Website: bh-photo
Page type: billing-address
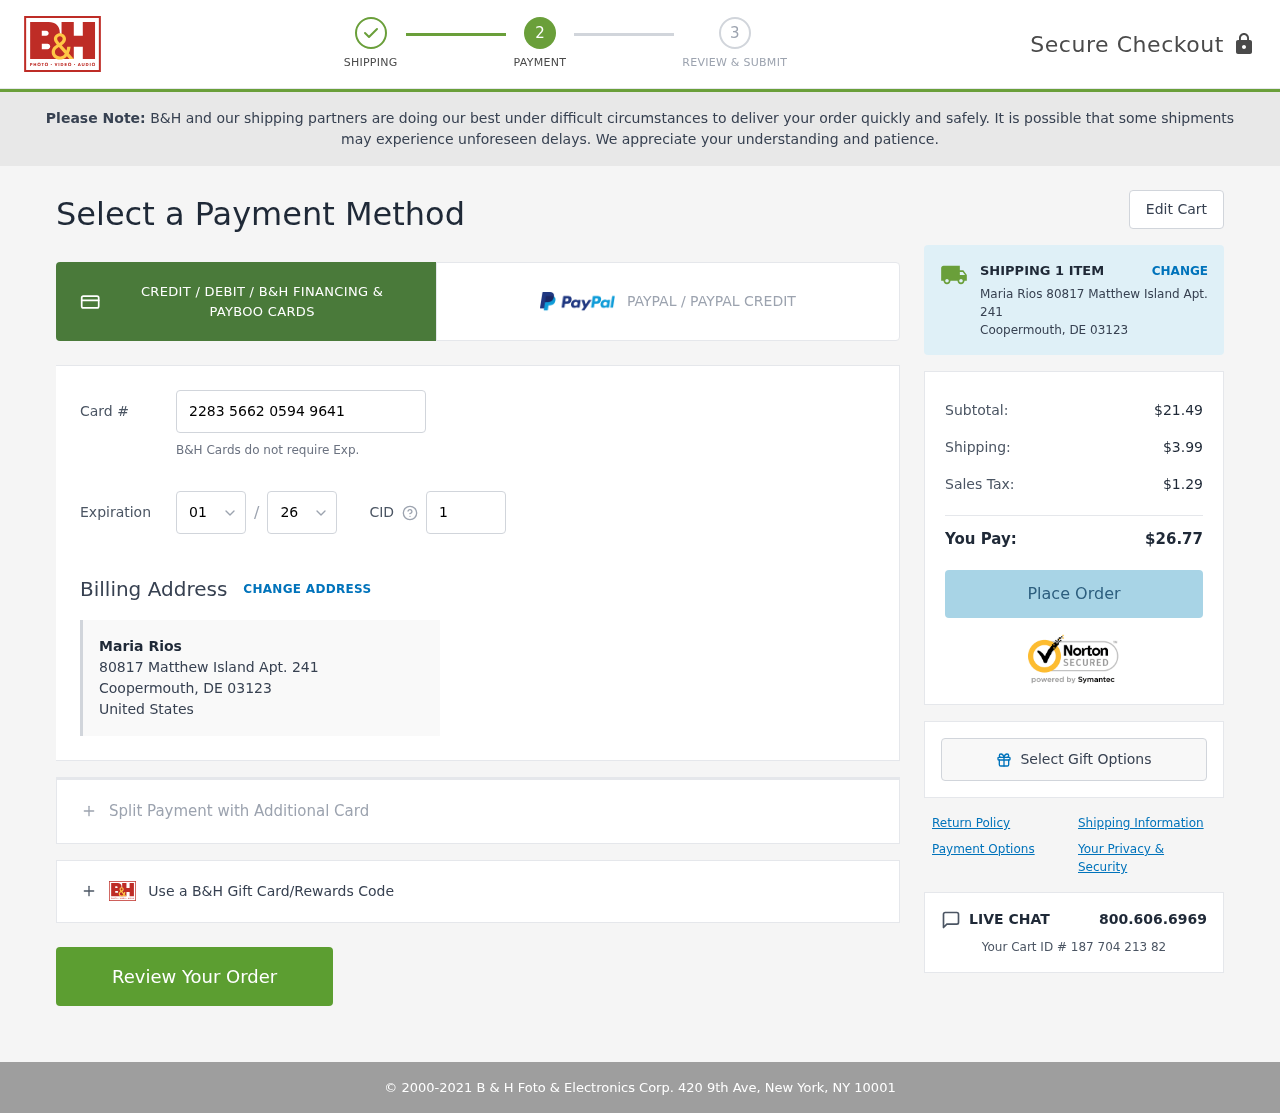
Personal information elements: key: PII_CARD_CVV
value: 197
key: PII_CARD_EXPIRY_MONTH
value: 01
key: PII_CARD_EXPIRY_YEAR
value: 26
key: PII_CARD_NUMBER
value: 2283 5662 0594 9641
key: PII_CITY
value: Coopermouth
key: PII_COUNTRY
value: United States
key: PII_FULLNAME
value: Maria Rios
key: PII_POSTCODE
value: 03123
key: PII_STATE_ABBR
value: DE
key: PII_STREET
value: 80817 Matthew Island Apt. 241
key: PII_FULLNAME2
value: Maria Rios
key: PII_STREET2
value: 80817 Matthew Island Apt. 241
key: PII_CITY_STATE_ZIP2
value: Coopermouth, DE
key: PII_POSTCODE2
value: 03123
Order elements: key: ORDER_NUM_ITEMS
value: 1
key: ORDER_SUBTOTAL
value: $21.49
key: ORDER_SHIPPING_COST
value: $3.99
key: ORDER_TAX
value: $1.29
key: ORDER_TOTAL
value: $26.77
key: ORDER_ID
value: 187 704 213 82